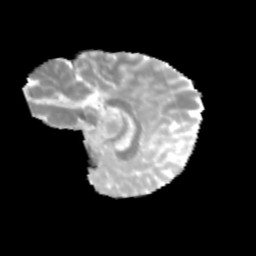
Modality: MD
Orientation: sagittal
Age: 11
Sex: male
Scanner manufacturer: siemens
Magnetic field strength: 3 T
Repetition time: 3.8 s
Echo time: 0.07 s